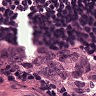
Metastatic tissue present: yes